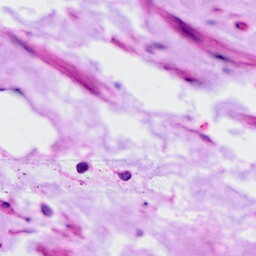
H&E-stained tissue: Ovarian